Question: I am building a Rails 4 app, where I want users to be able to read/write/upload/download files with different kind of files with color highlighting depending on the programming language of the file. Currently I've found a few gems which allow you to a file and display with color highlighting, just like sublime or any other rich text editor.
I haven't found any text-editor which allows you to choose a language, and based on that highlight the words depending on the language chosen.
I'm looking for something like the editor <URL> has, but haven't found anything yet.
Here's an example of what I'm trying to get.

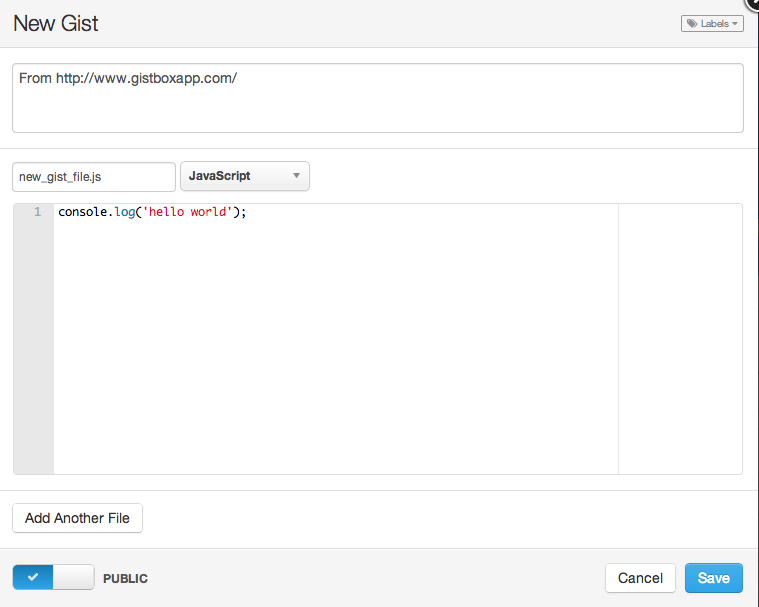
Answer: I finally sent a mail to the creator of gisthub, with the following information:
To read a file, and have a nice view in any language use the following: <URL>
To have a nice editor which recognizes different kind of languages use <URL>